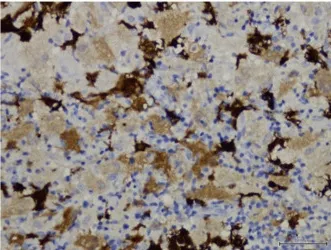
Patient 1 subsequent bone marrow biopsy. (D) Immunohistochemistry for S100 showing nuclear positivity in Langerhans cells (magnification 200X).
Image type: pathology (immunostaining)